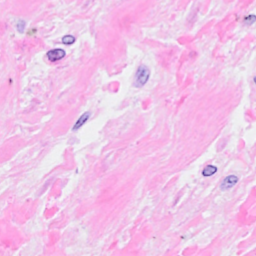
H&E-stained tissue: Breast